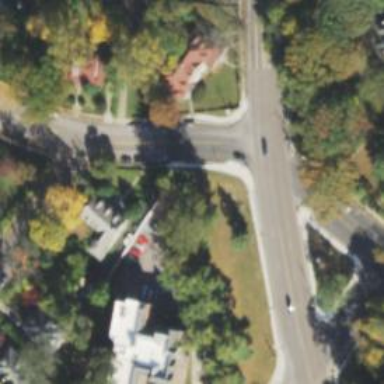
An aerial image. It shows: Marked road crossing.